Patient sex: F
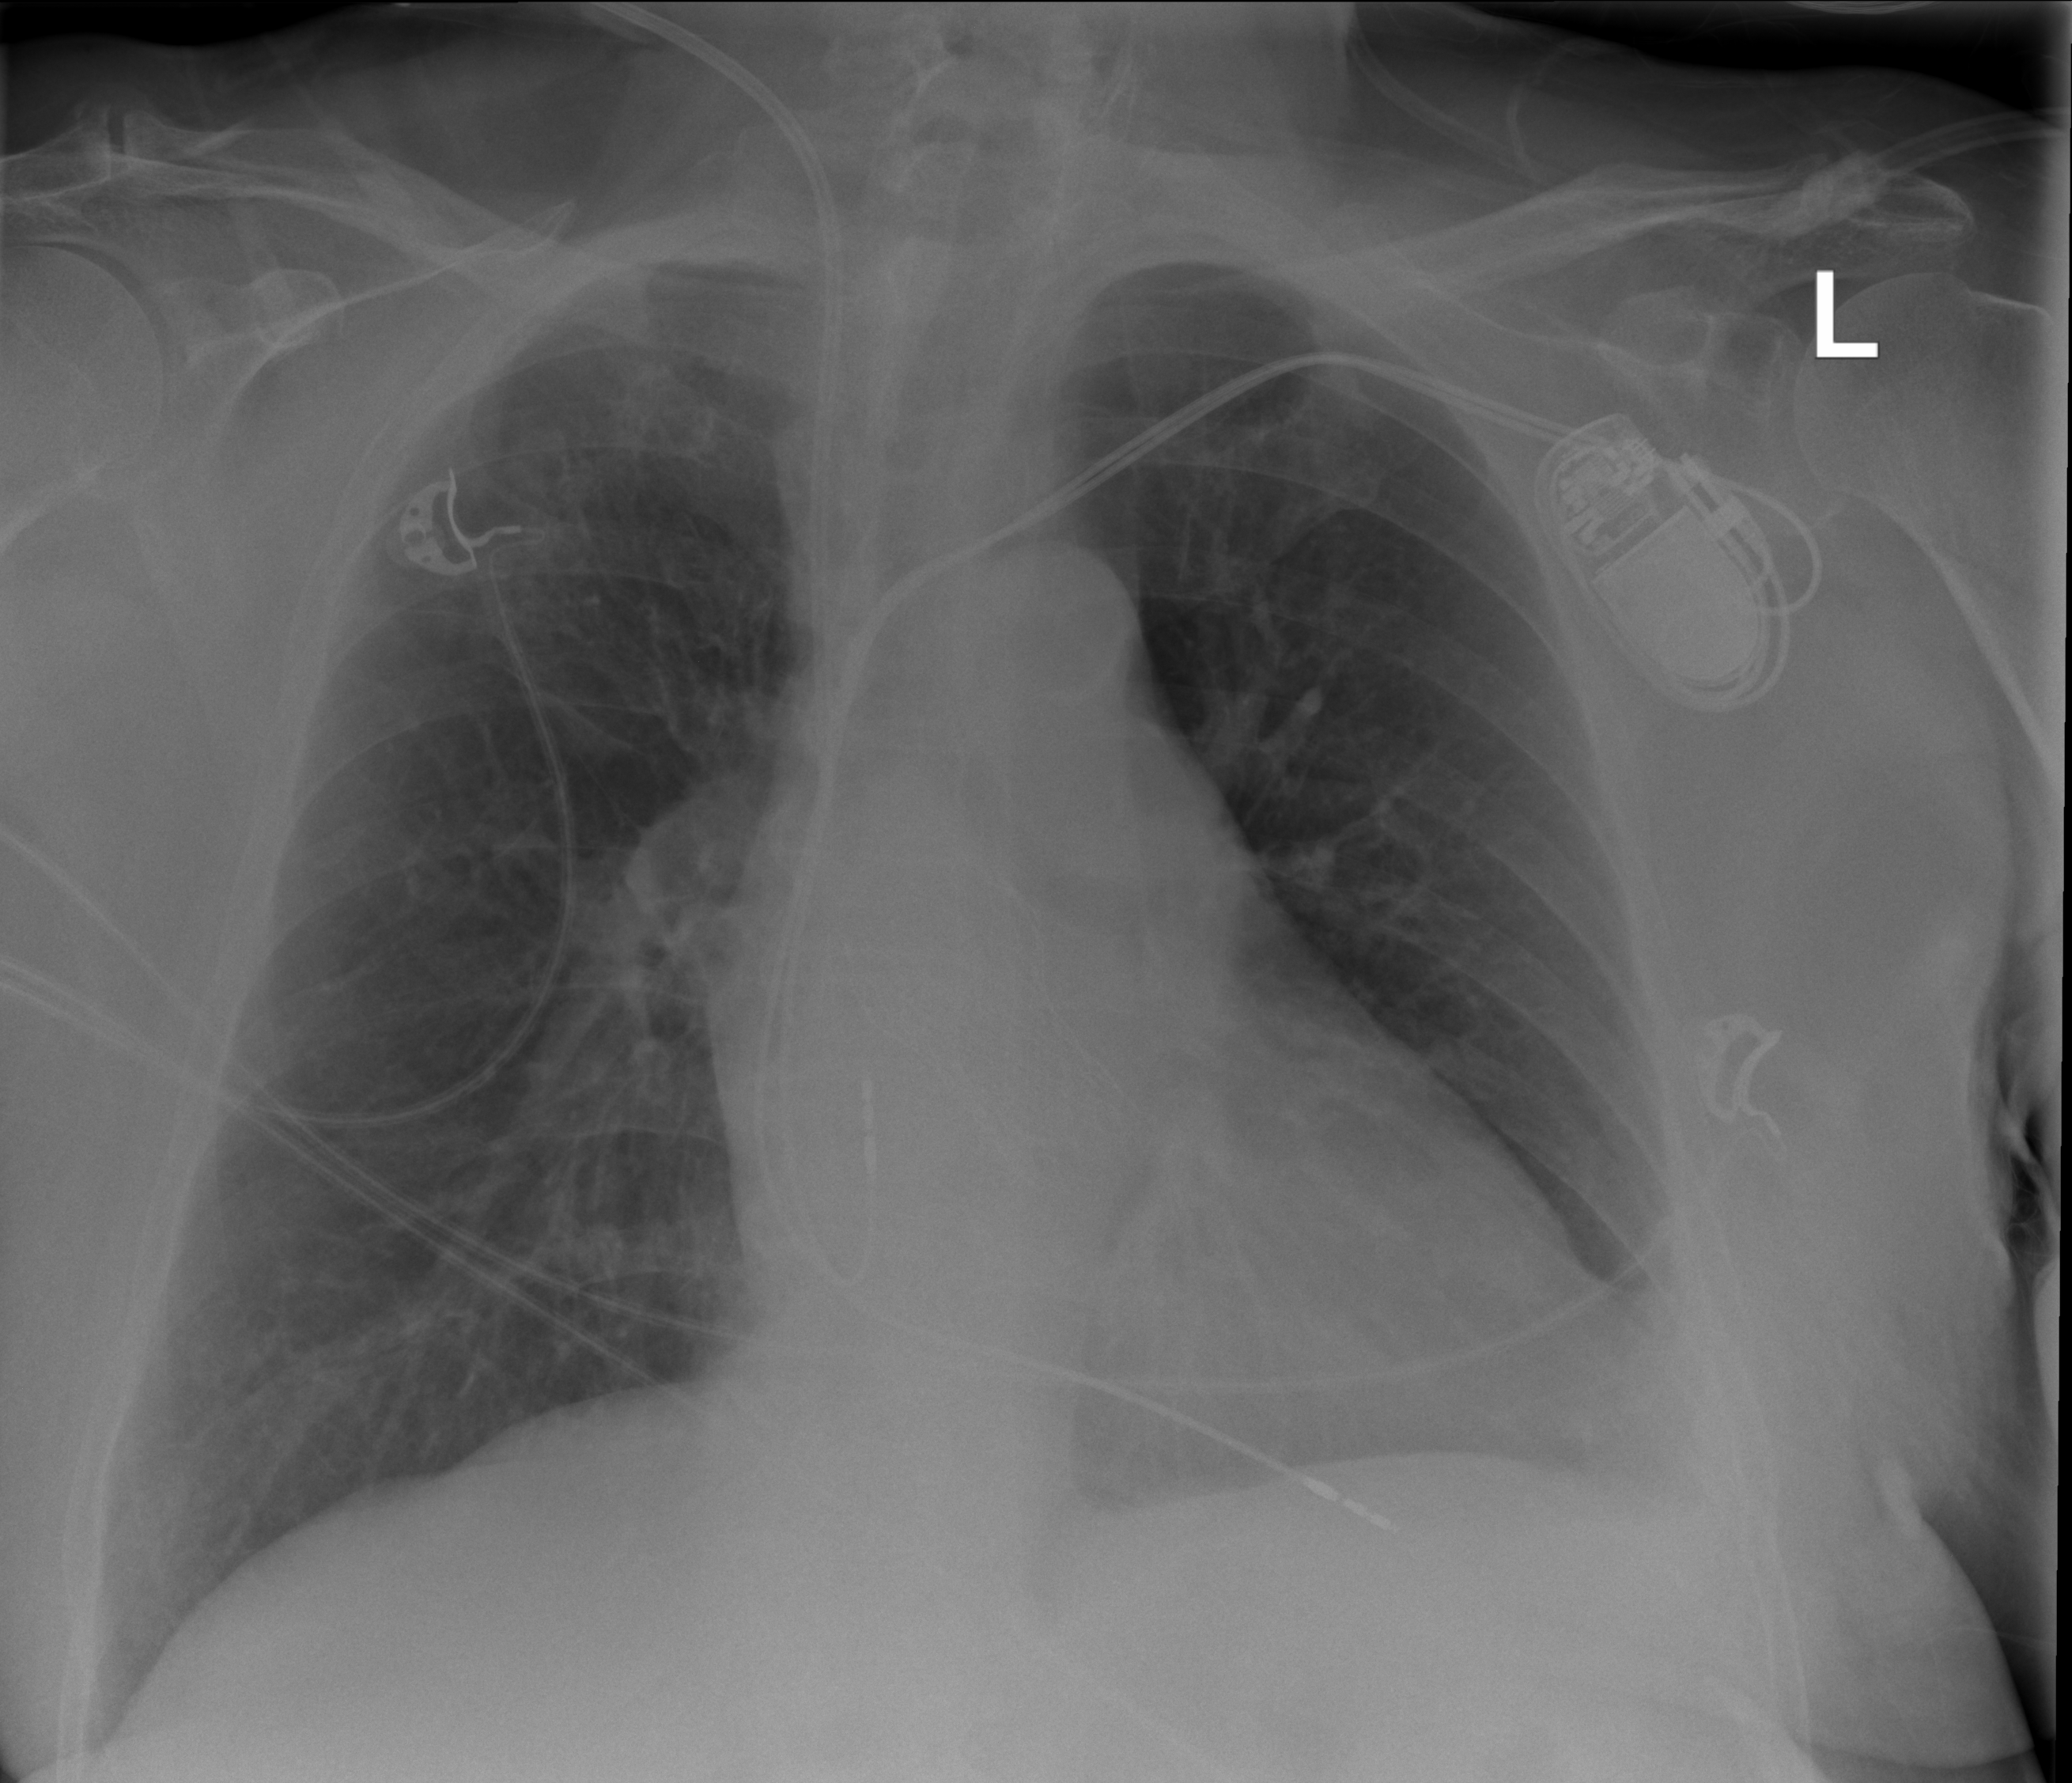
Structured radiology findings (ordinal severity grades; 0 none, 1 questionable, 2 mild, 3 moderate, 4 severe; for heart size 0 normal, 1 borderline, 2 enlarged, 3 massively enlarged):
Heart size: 2
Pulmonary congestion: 0
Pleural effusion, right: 0
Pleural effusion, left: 2
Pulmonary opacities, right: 0
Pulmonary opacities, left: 0
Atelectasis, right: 2
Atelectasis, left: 2